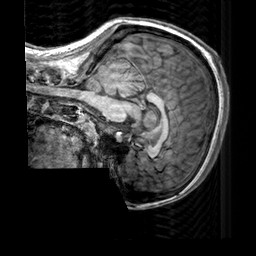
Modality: T1w
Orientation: sagittal
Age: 21
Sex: female
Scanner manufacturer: siemens
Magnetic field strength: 3 T
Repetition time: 2.3 s
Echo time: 0.00303 s